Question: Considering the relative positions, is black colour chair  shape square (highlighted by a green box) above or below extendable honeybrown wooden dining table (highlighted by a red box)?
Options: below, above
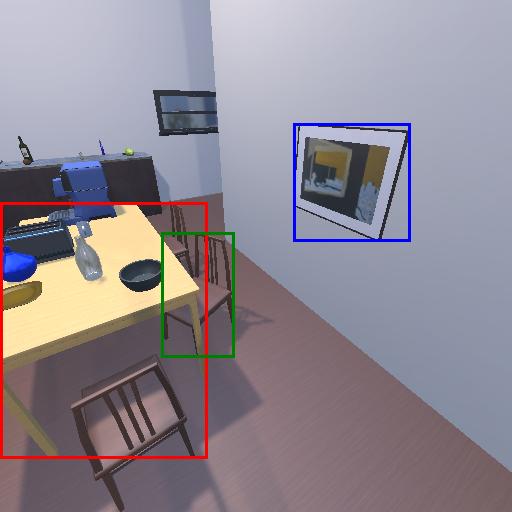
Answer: below